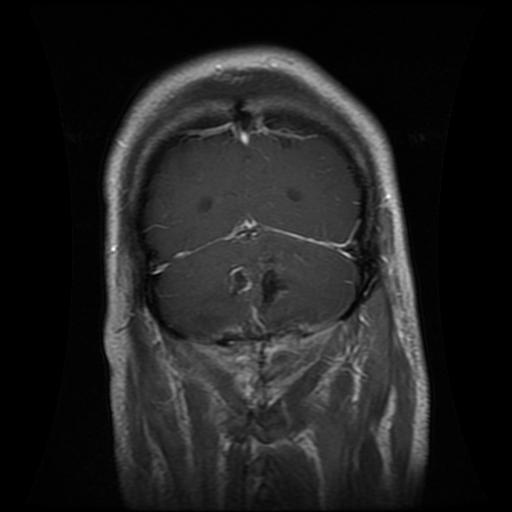
Label: glioma